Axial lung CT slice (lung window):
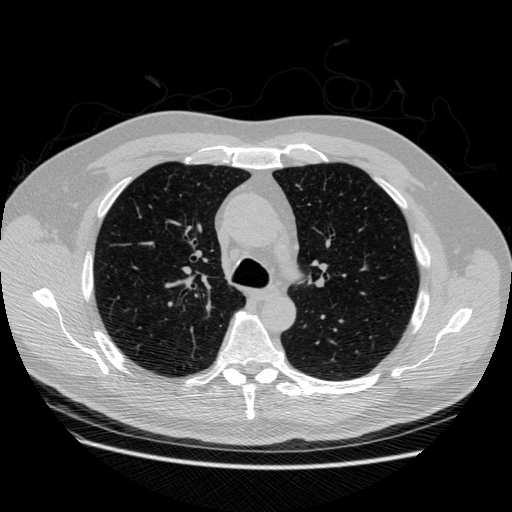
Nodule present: no